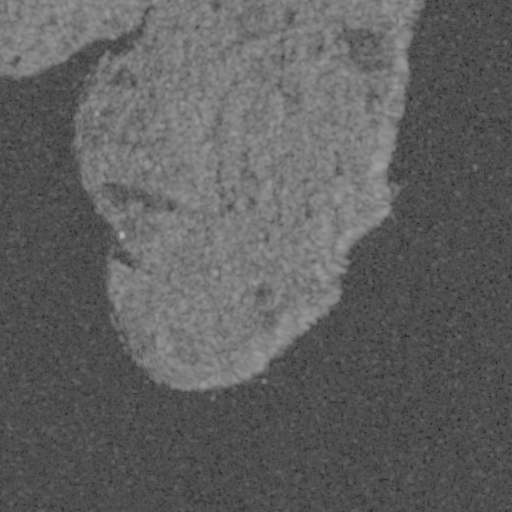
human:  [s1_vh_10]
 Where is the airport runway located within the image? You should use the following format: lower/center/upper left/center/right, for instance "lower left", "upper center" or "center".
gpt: The airport runway is located in the center left of the image.
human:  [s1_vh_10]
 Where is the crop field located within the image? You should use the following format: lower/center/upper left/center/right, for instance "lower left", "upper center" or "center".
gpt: The crop field is located in the upper left of the image.
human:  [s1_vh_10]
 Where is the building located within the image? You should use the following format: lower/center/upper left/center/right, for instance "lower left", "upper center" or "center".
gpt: The building is located in the upper left of the image.
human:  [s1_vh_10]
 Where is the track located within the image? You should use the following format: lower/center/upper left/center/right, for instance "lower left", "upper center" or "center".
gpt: There is no track in the image.

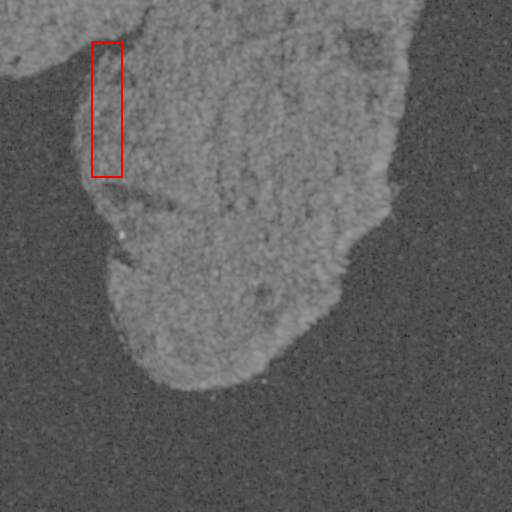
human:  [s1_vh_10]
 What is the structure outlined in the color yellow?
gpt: There is no yellow outline.
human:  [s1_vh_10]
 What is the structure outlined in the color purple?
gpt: There is no structure outlined in purple.